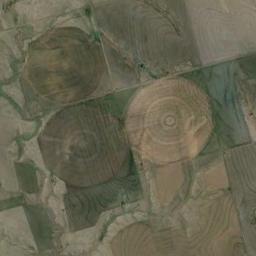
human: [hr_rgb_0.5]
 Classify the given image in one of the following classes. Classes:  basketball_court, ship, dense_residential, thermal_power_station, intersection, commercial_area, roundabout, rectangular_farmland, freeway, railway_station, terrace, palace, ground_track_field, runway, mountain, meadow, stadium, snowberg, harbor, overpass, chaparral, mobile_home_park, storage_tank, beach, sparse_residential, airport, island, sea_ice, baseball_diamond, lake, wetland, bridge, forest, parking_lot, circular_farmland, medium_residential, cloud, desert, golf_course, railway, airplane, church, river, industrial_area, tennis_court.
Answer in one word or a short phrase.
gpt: circular_farmland